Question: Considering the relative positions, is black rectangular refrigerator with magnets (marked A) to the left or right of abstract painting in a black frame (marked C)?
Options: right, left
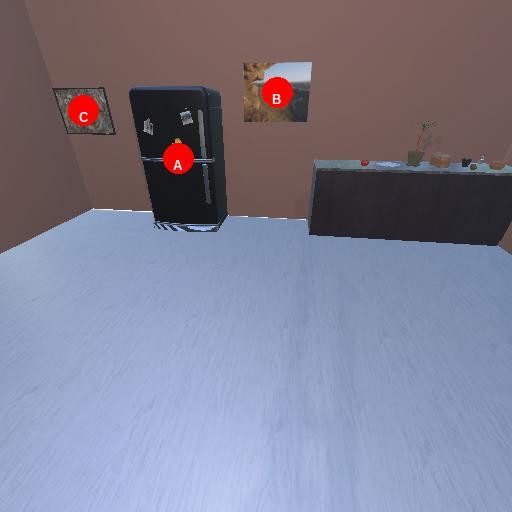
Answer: right